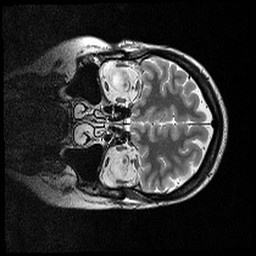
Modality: T2w
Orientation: coronal
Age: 37
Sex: female
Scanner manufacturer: siemens
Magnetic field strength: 3 T
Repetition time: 7 s
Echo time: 0.085 s